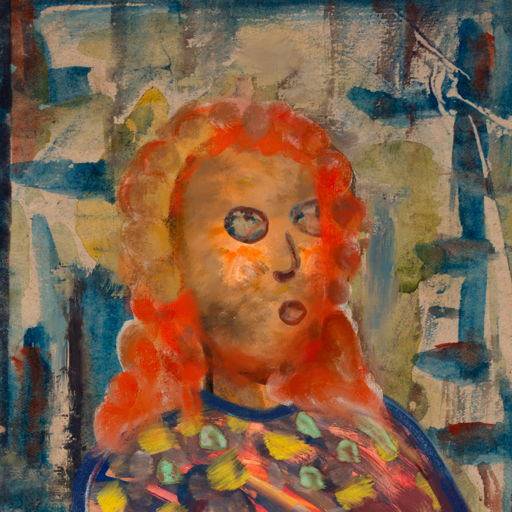
Background: Orphan, Head And Neck Side: Gypsy_Queen, Face Side: Orphan, Bust: Mother_And_Son_Mother, Hair Side: Rupkatha, Head Accessory: Blank, Second Necklace: Blank, Necklace: Blank, Baby: Blank